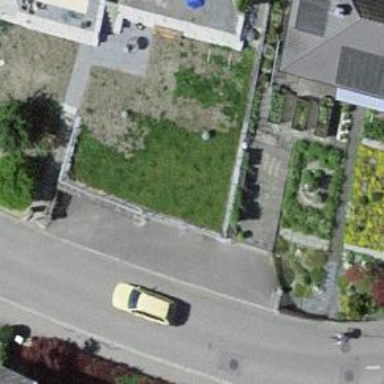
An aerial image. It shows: Garage building.